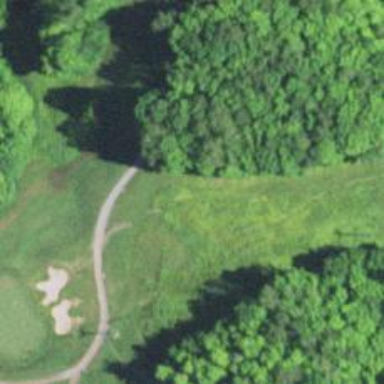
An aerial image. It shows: Service road designated as golf cart path.